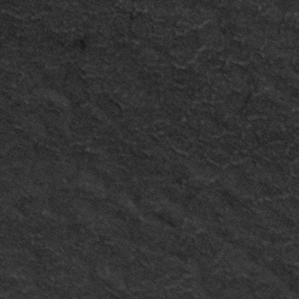
Label: frost